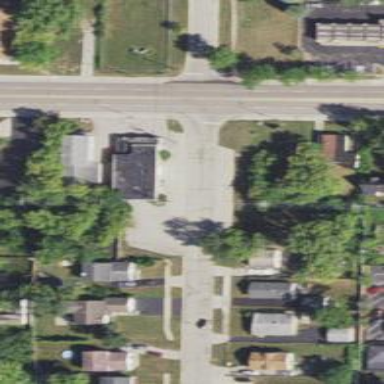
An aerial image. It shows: Alleyway designated as service road.